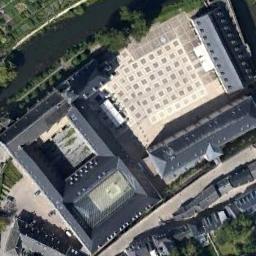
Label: palace